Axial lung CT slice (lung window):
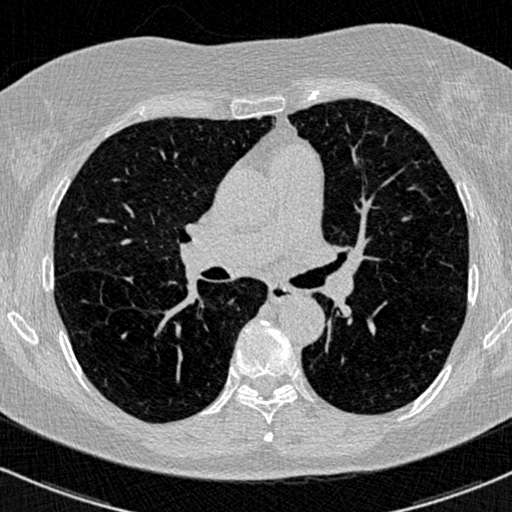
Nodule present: no